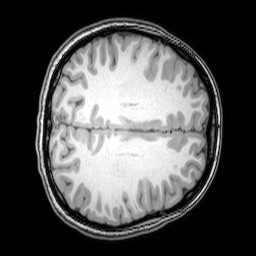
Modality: T1w
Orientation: axial
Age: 25
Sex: female
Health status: healthy
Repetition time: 0.081 s
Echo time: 0.037 s